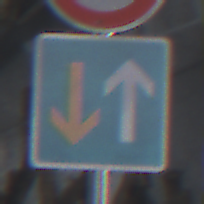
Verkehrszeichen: VorrangVorGegenverkehr
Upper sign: Geschwindigkeit40
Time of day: Midday
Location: Roofed (Special)
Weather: Overcast
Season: NotSpecified
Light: Natural